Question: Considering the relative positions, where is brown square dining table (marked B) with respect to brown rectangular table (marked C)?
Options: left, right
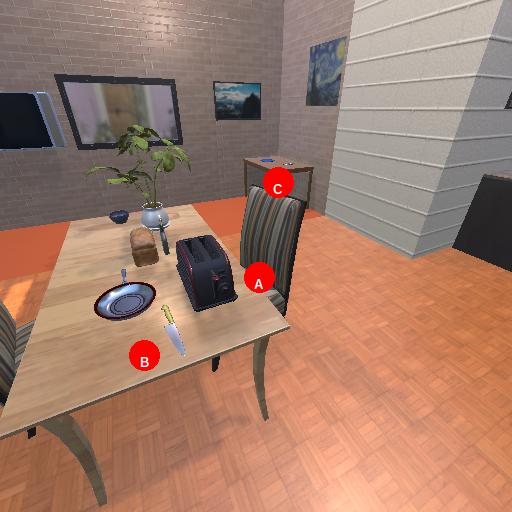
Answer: left